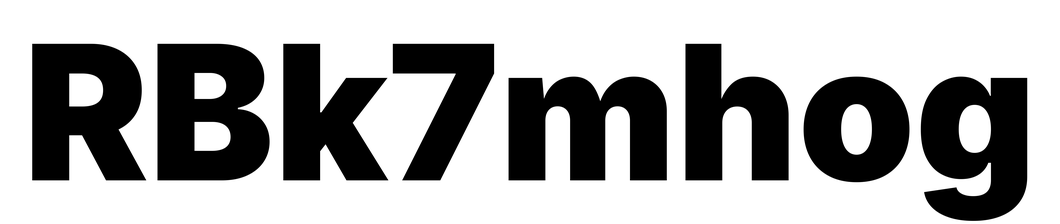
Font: Inter_Black